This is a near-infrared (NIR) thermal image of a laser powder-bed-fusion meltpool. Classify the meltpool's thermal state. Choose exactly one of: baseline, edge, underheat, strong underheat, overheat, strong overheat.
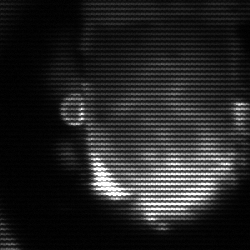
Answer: baseline